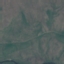
Label: HerbaceousVegetation